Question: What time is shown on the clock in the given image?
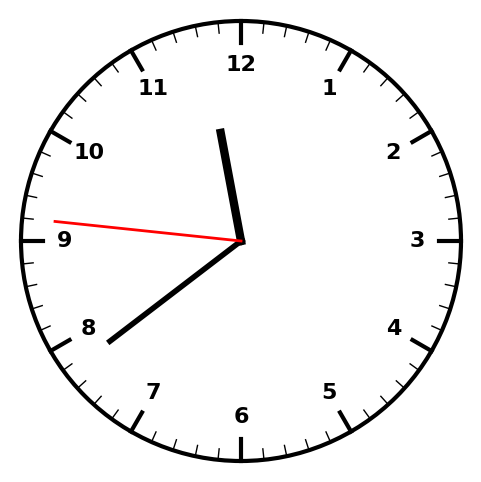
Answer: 11:38:46